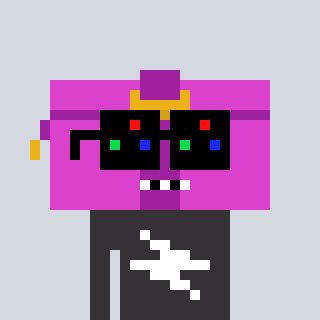
a pixel art character with square black sunglasses, a clutch-shaped head and a grayscale-colored body on a cool background